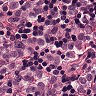
Metastatic tissue present: yes